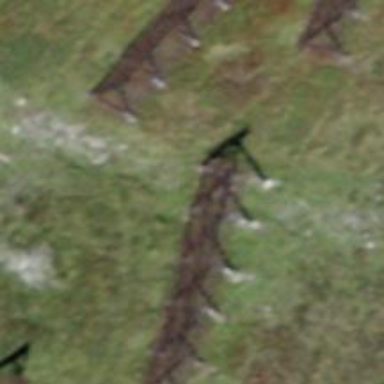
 designed to mitigate snow accumulations in specific area."